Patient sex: M
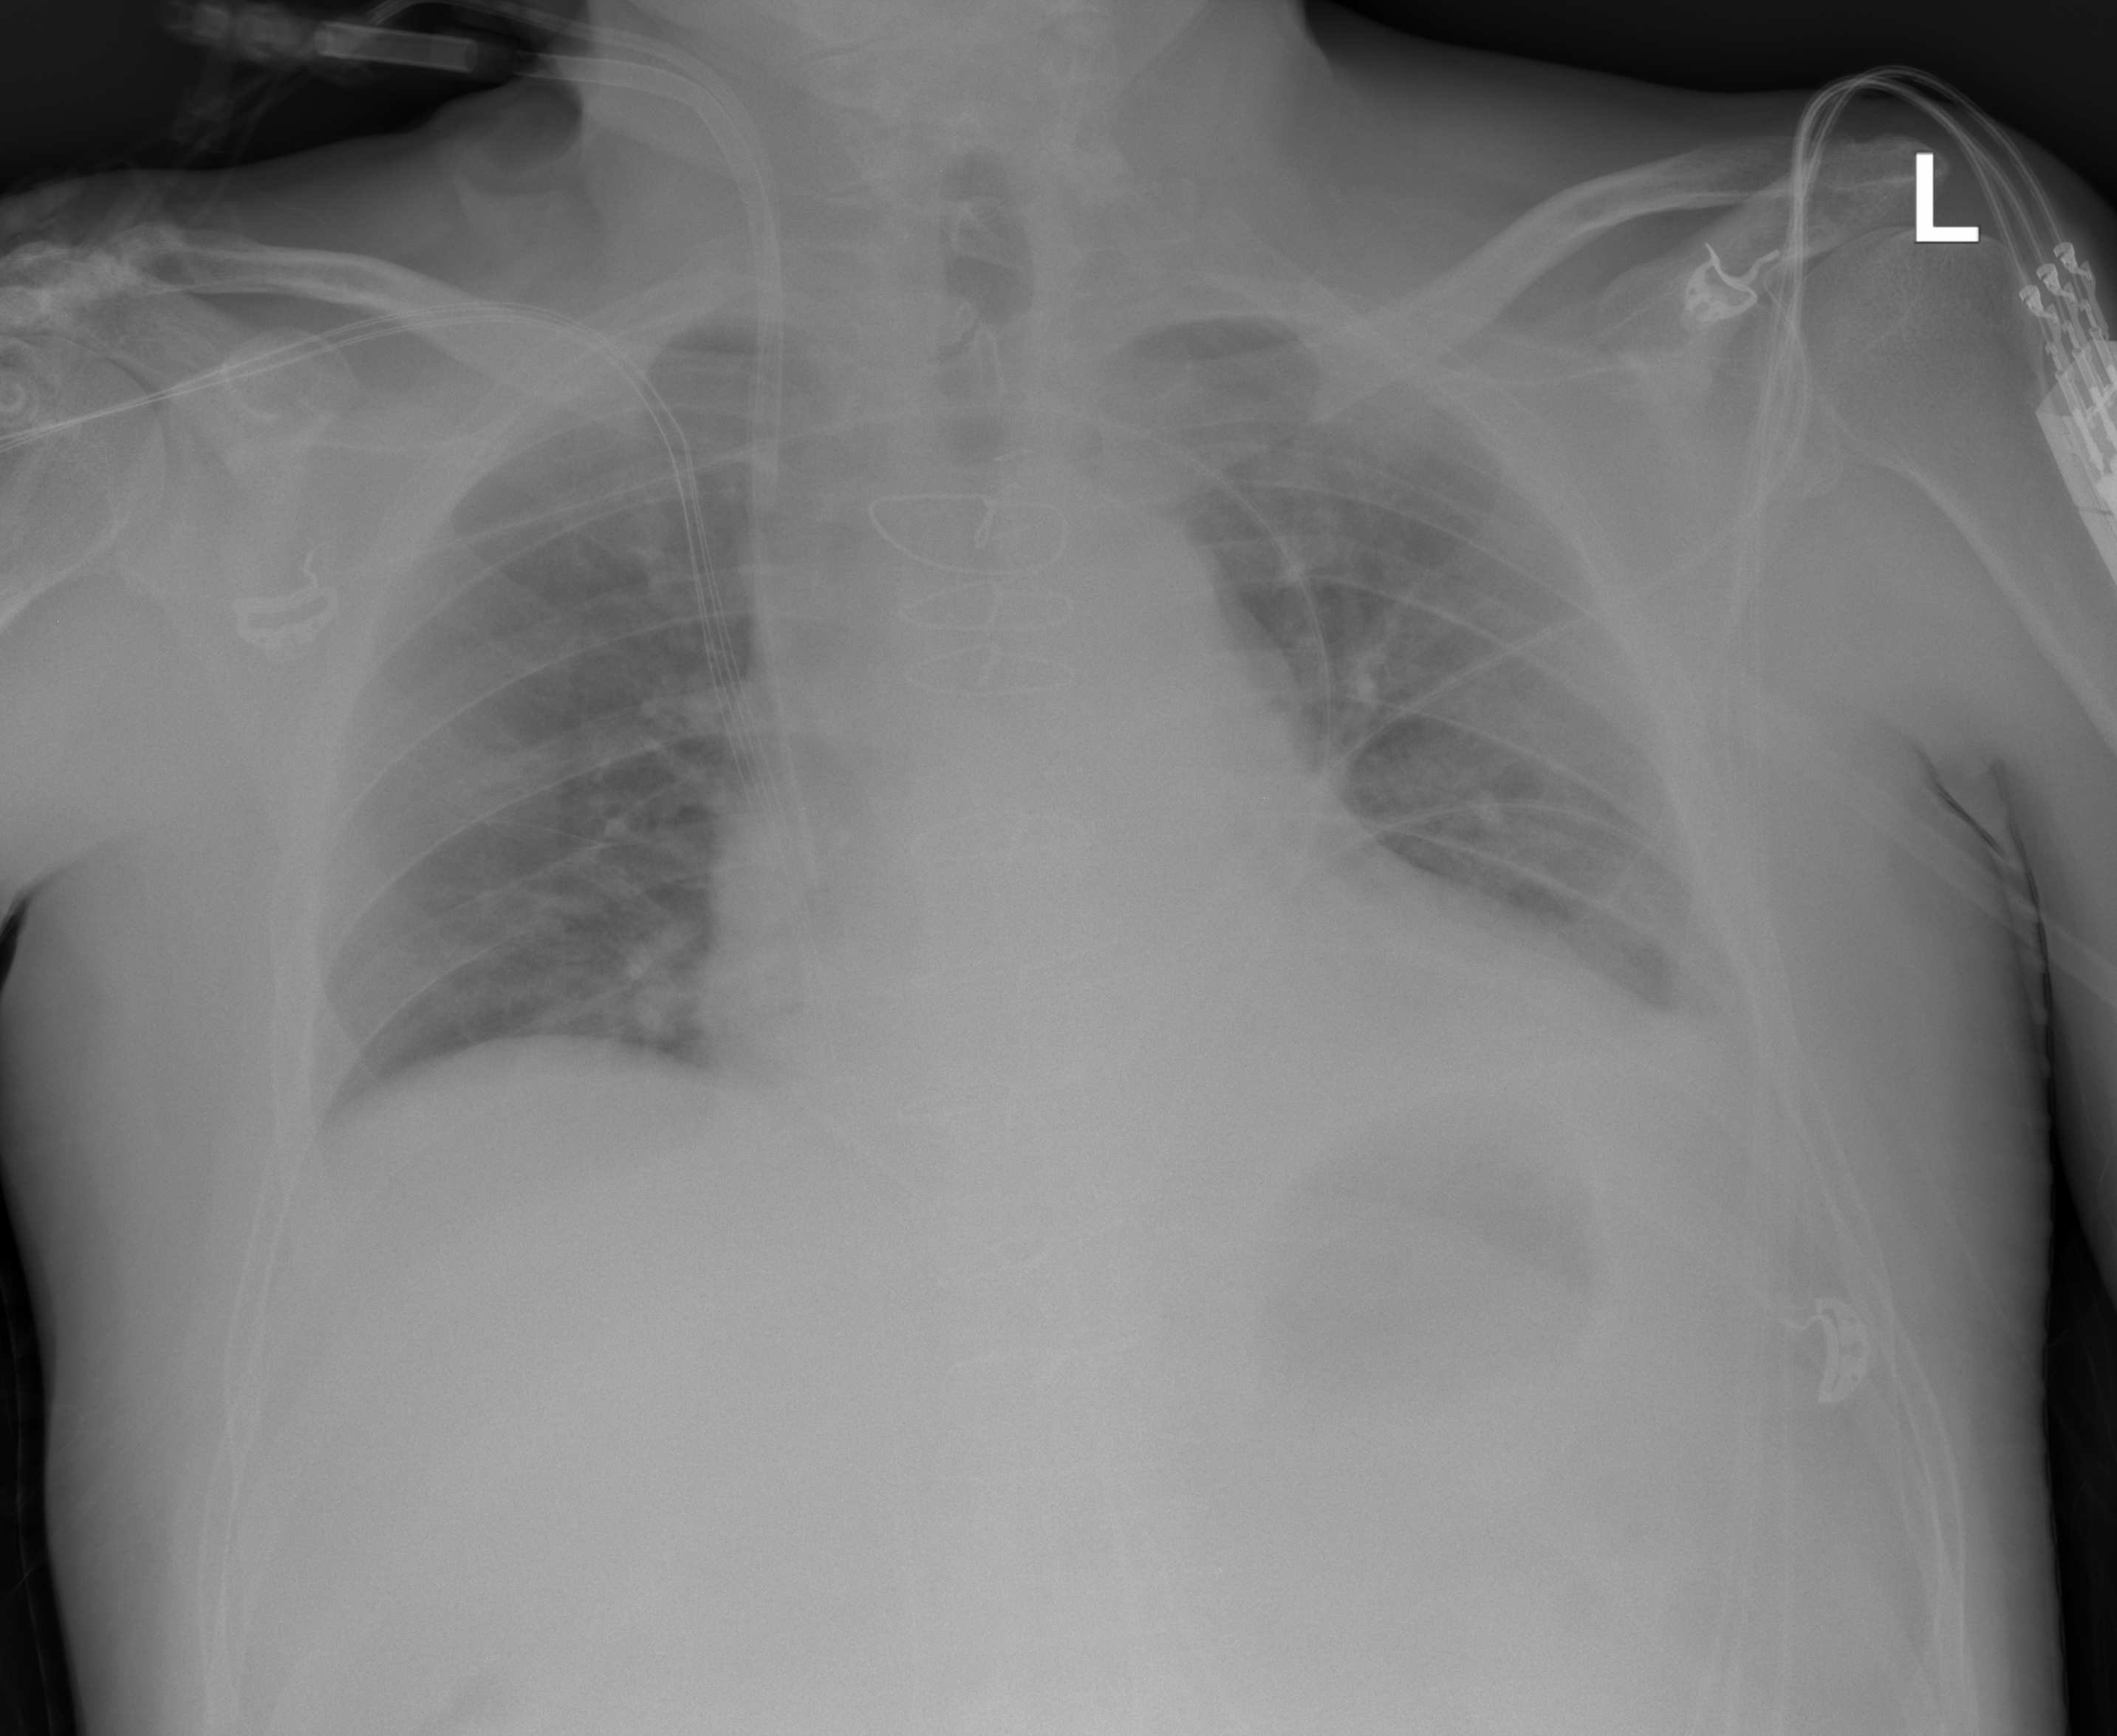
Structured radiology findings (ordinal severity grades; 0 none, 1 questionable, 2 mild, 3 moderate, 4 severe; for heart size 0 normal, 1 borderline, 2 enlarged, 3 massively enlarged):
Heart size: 1
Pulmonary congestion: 2
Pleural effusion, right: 0
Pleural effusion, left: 1
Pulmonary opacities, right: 0
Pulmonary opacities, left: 0
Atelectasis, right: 0
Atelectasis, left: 0